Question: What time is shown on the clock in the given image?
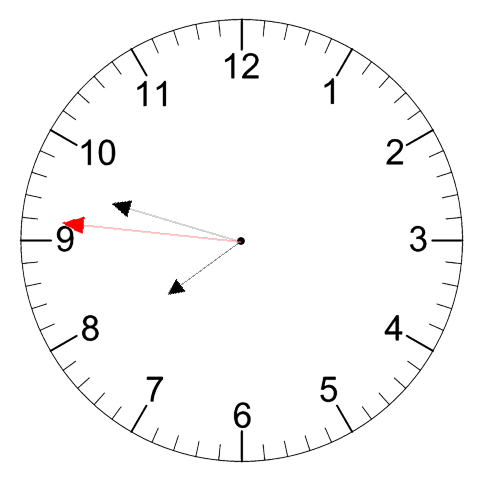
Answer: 07:47:46